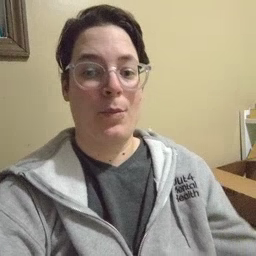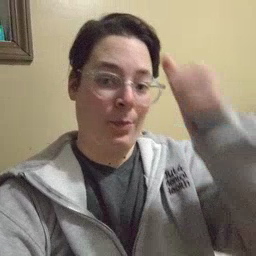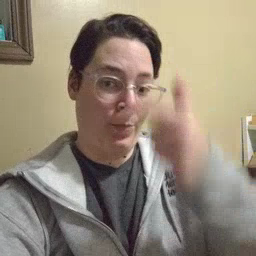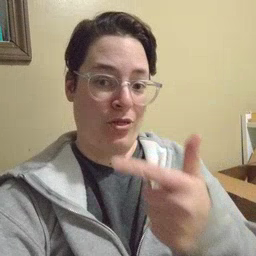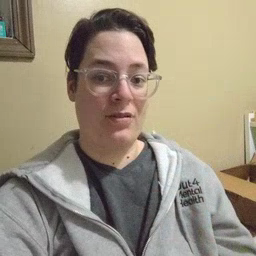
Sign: brother